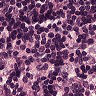
Metastatic tissue present: yes